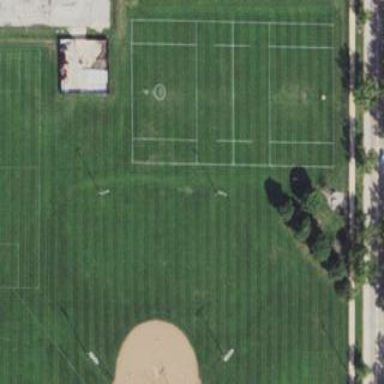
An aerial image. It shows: Soccer pitch designated for leisure and sports activities.